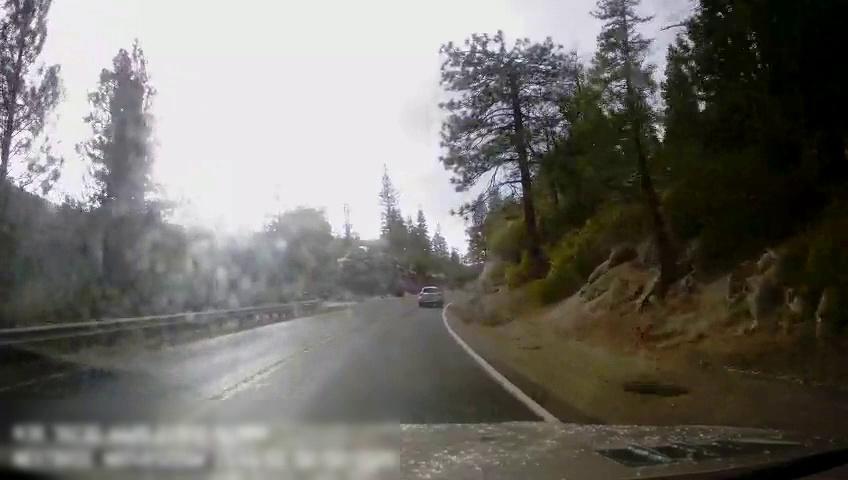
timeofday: Day
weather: Sunny
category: Drivable Space
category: Vehicles | SUV
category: Lanes | Alternate Lane
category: Lanes | Current Lane